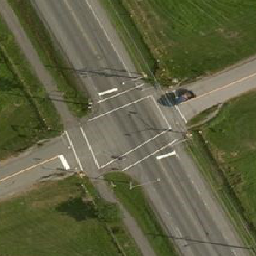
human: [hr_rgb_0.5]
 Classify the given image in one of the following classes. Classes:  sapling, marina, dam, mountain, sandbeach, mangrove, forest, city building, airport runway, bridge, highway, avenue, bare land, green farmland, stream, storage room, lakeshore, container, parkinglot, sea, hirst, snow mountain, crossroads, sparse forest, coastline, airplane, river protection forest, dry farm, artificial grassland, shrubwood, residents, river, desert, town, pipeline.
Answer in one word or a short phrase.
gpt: crossroads